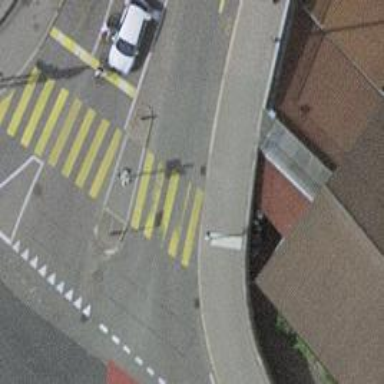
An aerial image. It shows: Kerb barrier.